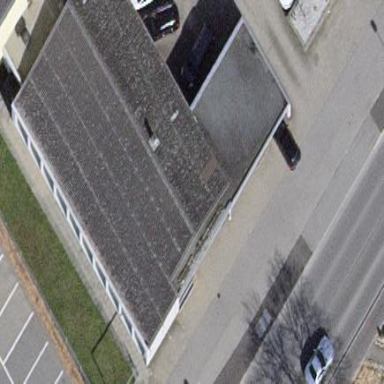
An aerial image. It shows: The building has yellow exterior with gray gabled roof.